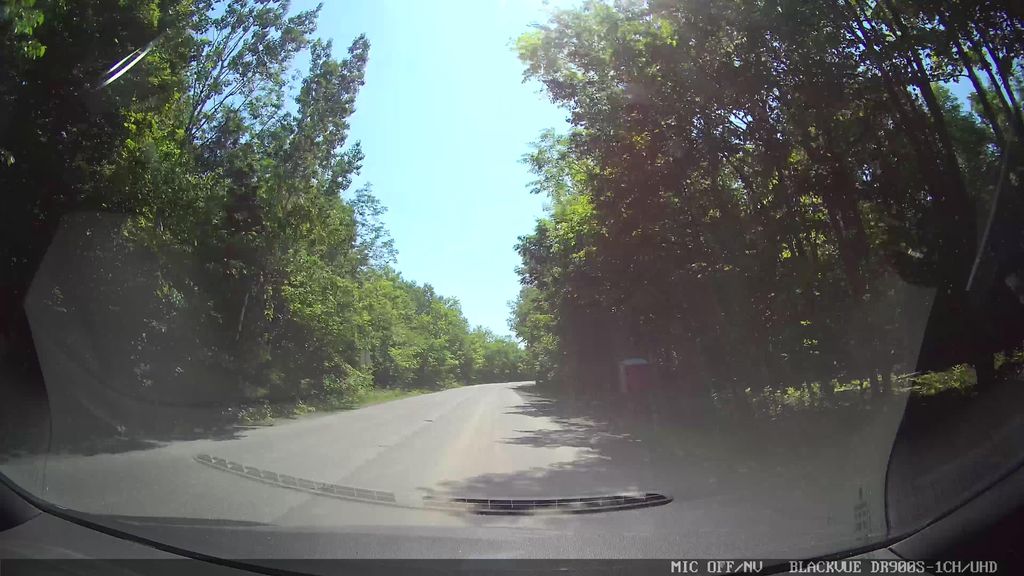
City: ottawa-gatineau